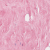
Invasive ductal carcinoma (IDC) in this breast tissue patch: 0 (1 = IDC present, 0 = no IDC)